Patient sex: M
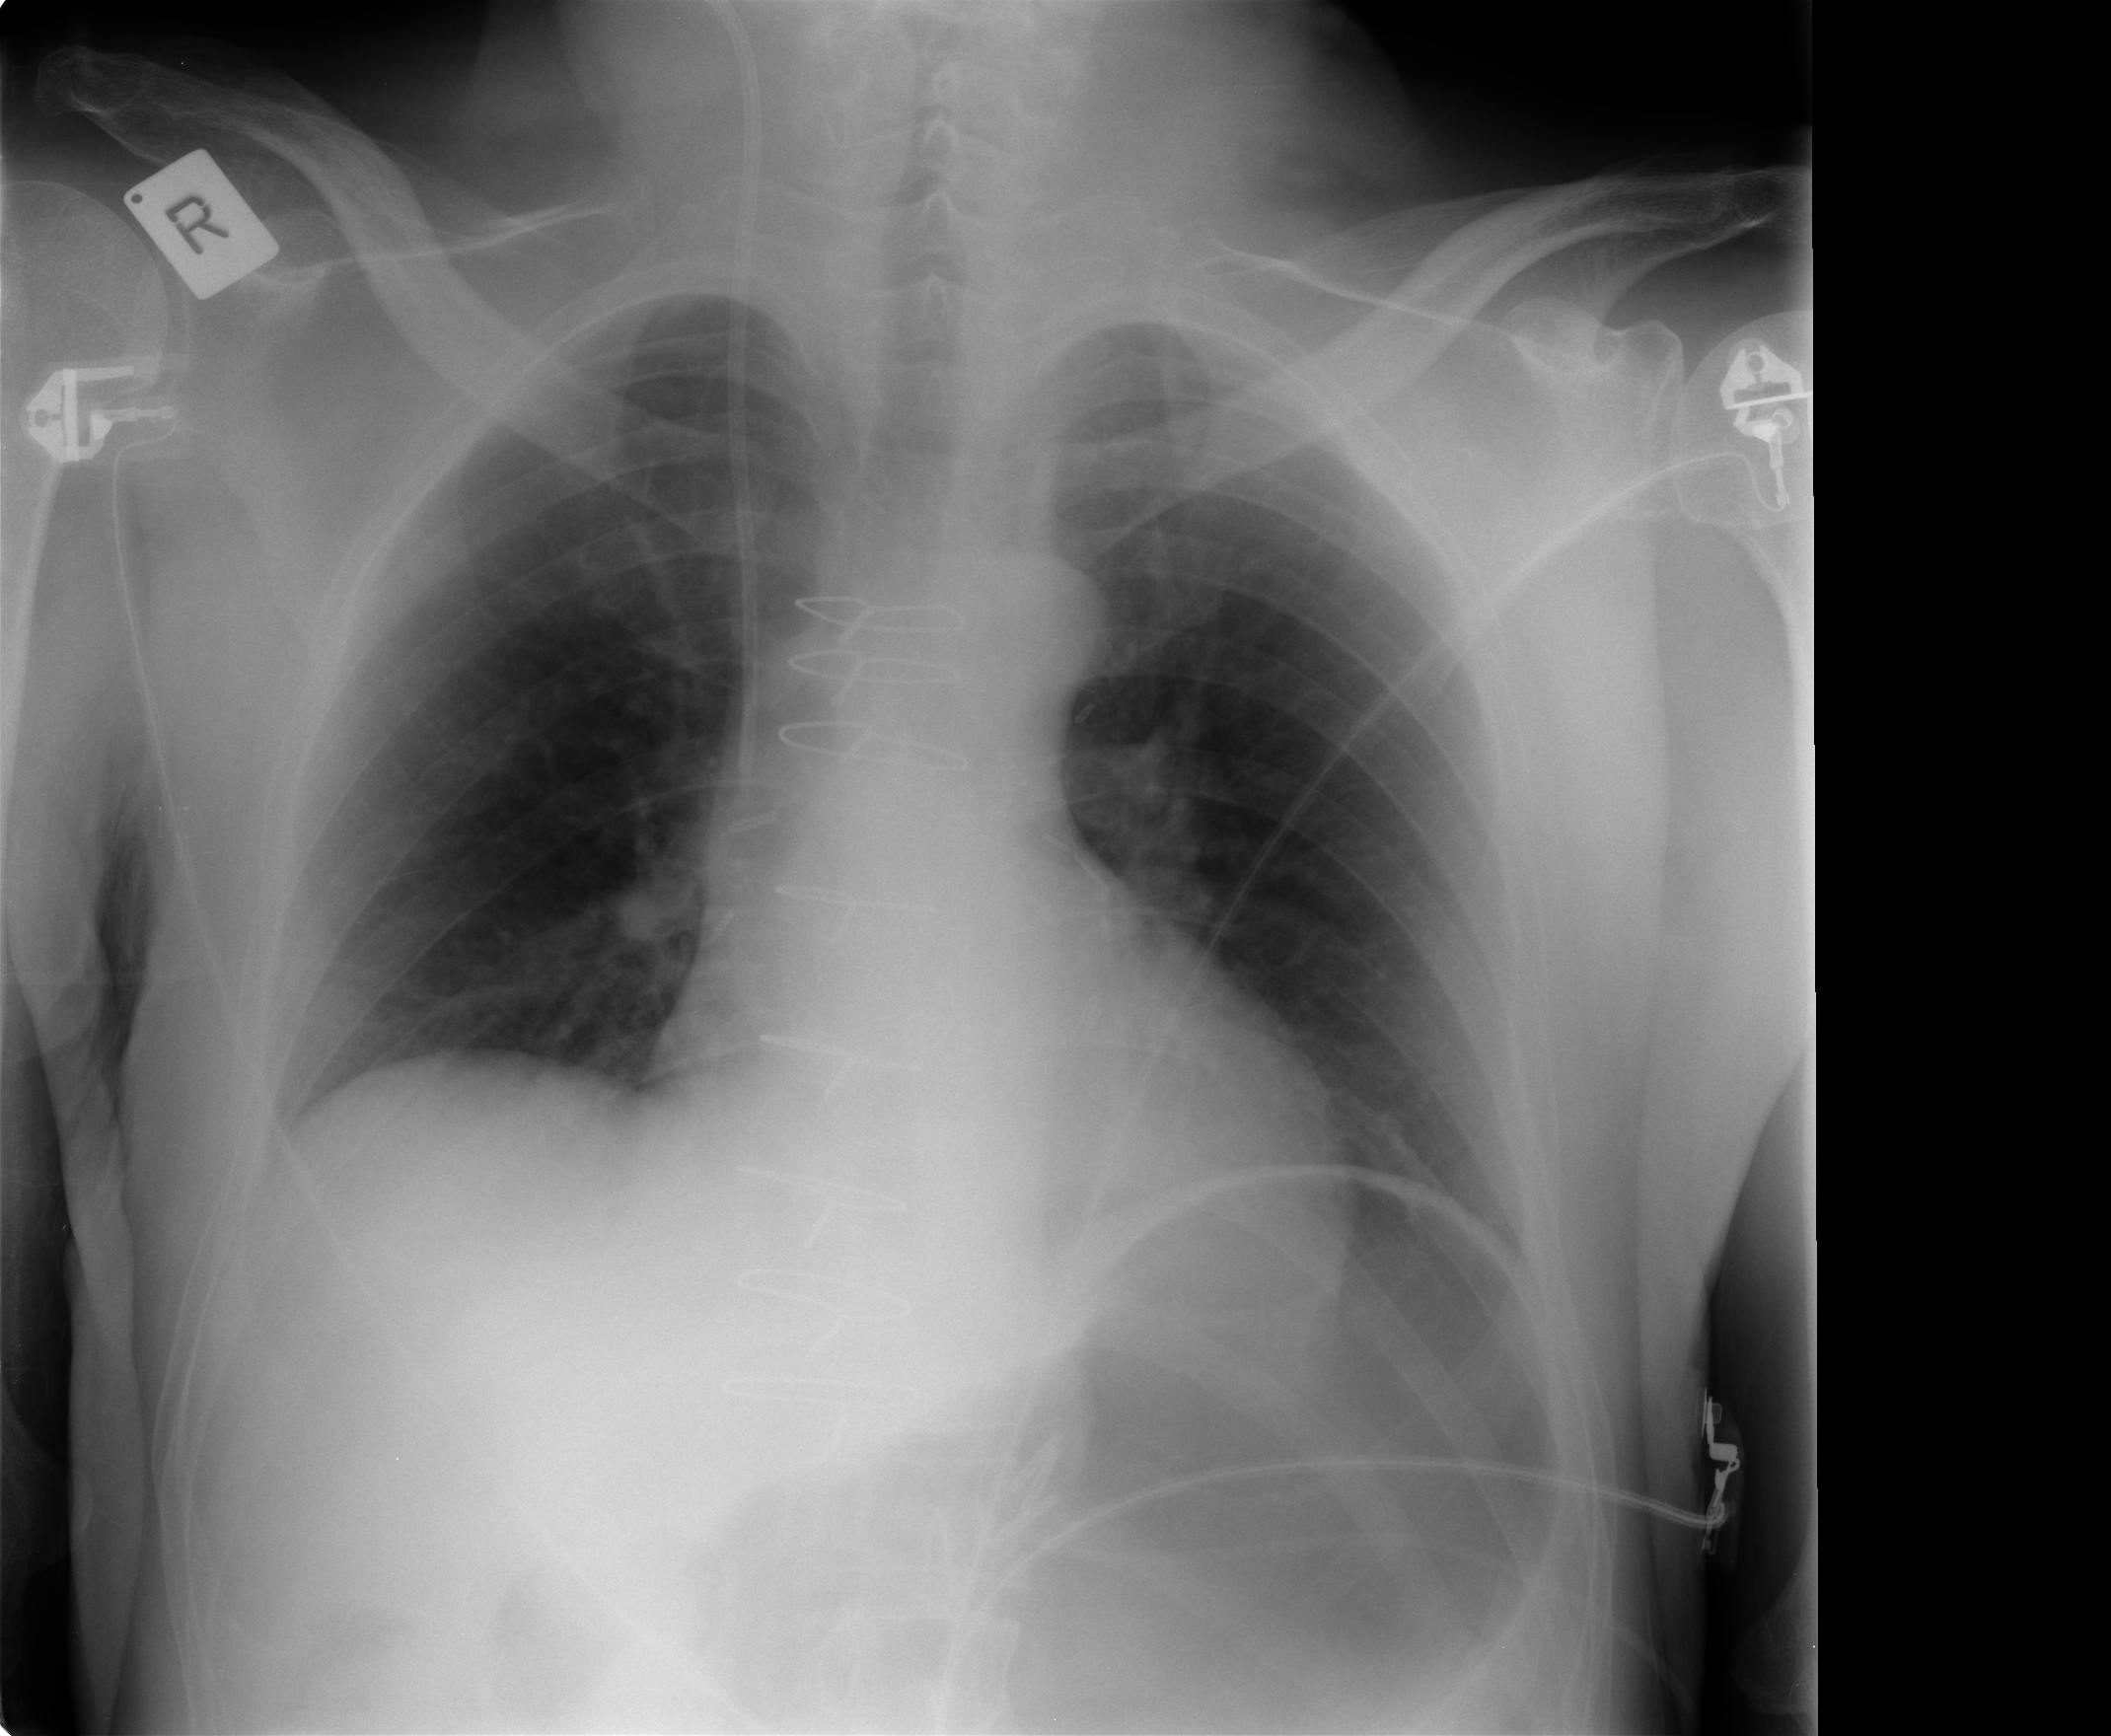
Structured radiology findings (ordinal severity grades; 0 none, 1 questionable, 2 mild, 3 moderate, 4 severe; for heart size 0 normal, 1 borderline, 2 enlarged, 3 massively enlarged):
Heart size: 2
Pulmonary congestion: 0
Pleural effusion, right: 0
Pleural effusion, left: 0
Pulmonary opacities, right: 0
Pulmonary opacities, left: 0
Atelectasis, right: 2
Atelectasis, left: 2